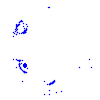
Particle: pion